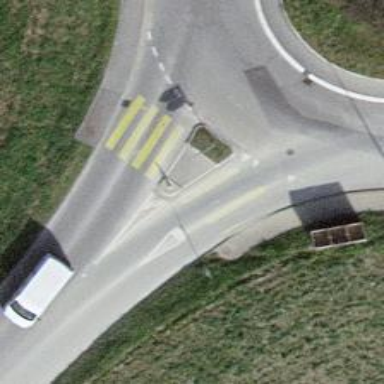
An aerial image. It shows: Marked road crossing.